Field crop: tomato
Growth stage: 2
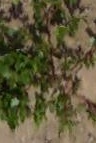
Species: portulaca